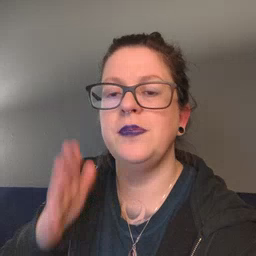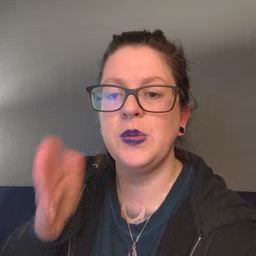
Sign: bedroom